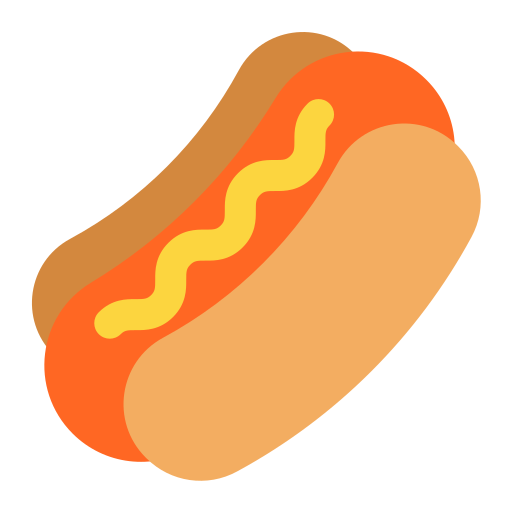
hot dog flat